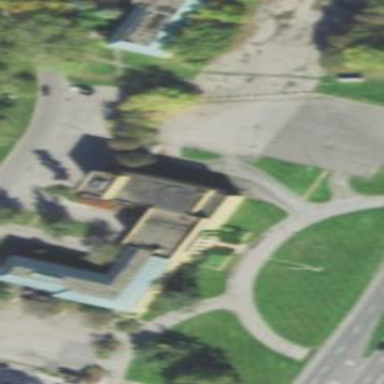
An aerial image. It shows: Building.